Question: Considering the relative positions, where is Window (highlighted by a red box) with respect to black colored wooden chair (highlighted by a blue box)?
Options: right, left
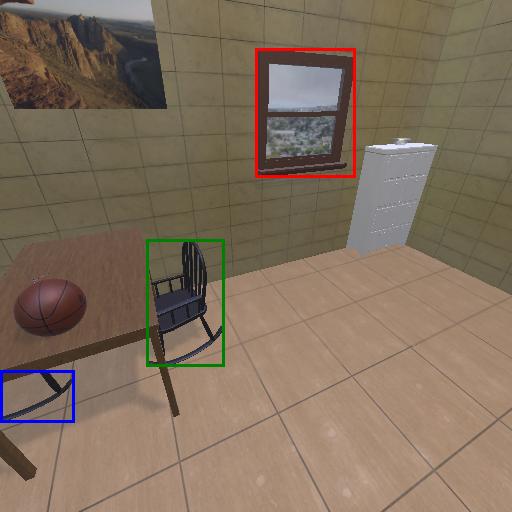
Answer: right